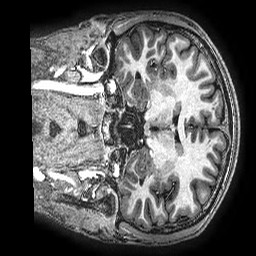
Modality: T1w
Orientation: coronal
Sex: male
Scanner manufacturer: ge
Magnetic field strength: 3 T
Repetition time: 0.00766 s
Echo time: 0.003476 s